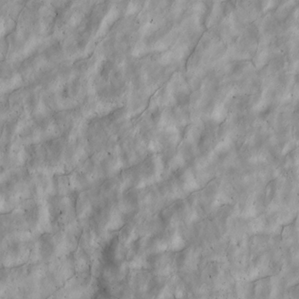
Label: non_frost